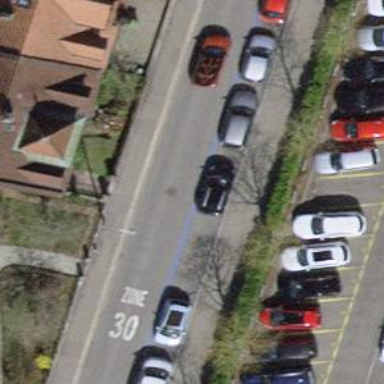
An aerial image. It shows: Parking lane.